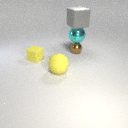
large yellow rubber sphere to the right of small yellow rubber cube